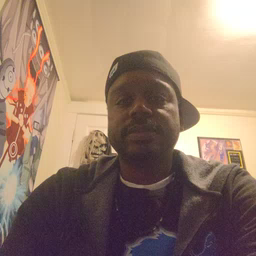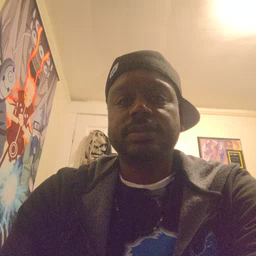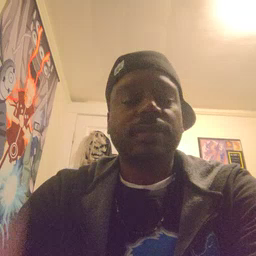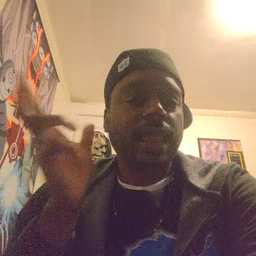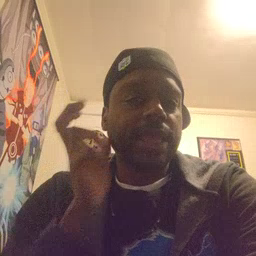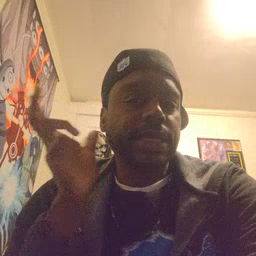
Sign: listen